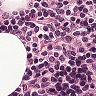
Metastatic tissue present: no